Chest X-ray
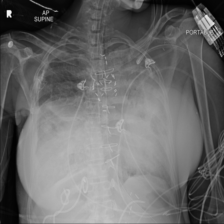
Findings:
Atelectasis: negative
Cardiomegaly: negative
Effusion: positive
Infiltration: negative
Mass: negative
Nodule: negative
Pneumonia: negative
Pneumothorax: negative
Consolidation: negative
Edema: negative
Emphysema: negative
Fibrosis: negative
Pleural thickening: negative
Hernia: negative